Question: I'm trying about 2 days now to have a like button inside my iframe application, so that if a user presses it, the like appears in his wall like the attached image.
Whatever i tried didn't work (no title, no image, no description).
Just a "John Doe likes a link" with the url of my app instead of the "apps.facebook.com/my_app". Like this:
'''
John Doe likes a link
http://www.my_site.com/my_app/
'''
I've tried everything. Here is where i am now :
'<head> <meta http-equiv="Content-Type" content="text/html; charset=UTF-8" /> <meta property="og:title" content="My title"/> <meta property="og:type" content="product"/> <meta property="og:url" content="http://apps.facebook.com/my_app/"/> <meta property="og:image" content="http://www.my_site.com/my_app/img/THUMBNnighlight.jpg"/> <meta property="og:site_name" content="My name"/> <meta property="og:description" content="The Descr Here"/> <meta property="fb:app_id" content="xxx"/> <title>My title</title> </head>'
'<body> ... <fb:like href="http://apps.facebook.com/my_app/?app_data=<?php echo urlencode(base64_encode(json_encode($app_data))); ?>" send="true" width="450" show_faces="false"></fb:like> ... <body>'
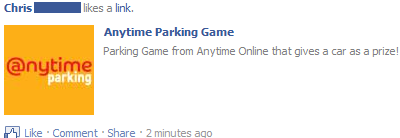
Answer: More than likely the URL is not being read correctly by facebook. See if Facebook can even read the og tags properly by linting the URL you're having them like.
<URL>